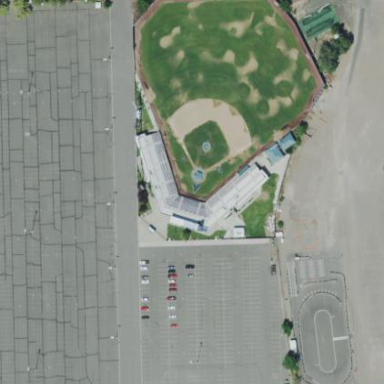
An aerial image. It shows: Baseball stadium building.